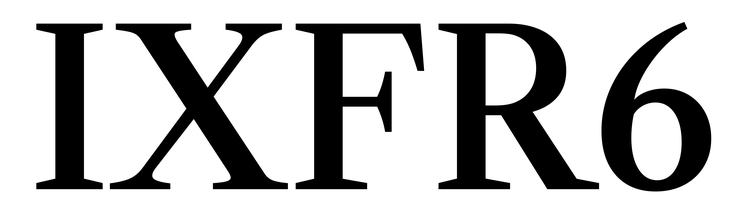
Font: LibreCaslonText_Medium